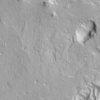
Label: not_dusty